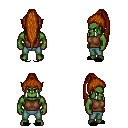
a pixel art fantasy rpg character, male body template, orc, green skin, brown sleeveless shirt, teal pants, brunette extra-long topknot hairstyle, black slippers, four views (front, back, left, right), 2x2 character sprite sheet, small pixel art, hard edges, no anti-aliasing